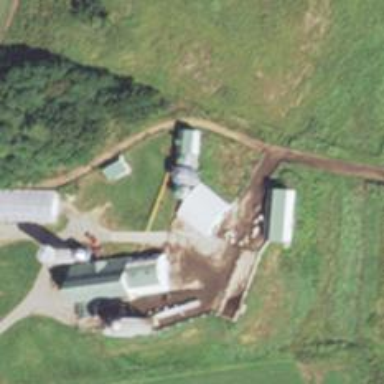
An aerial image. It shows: Silo.